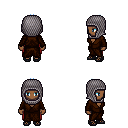
a pixel art fantasy rpg character, female body template, human, dark skin, brown robe, red pants, white cyan short mohawk hairstyle, chain hood, ghillies, four views (front, back, left, right), 2x2 character sprite sheet, small pixel art, hard edges, no anti-aliasing